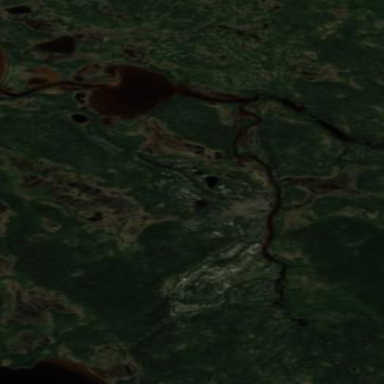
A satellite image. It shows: String bog wetland.